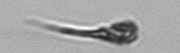
Label: Euglena